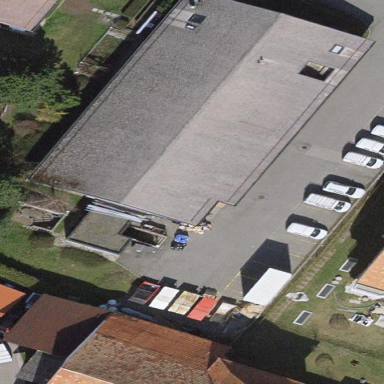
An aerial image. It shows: Industrial building.